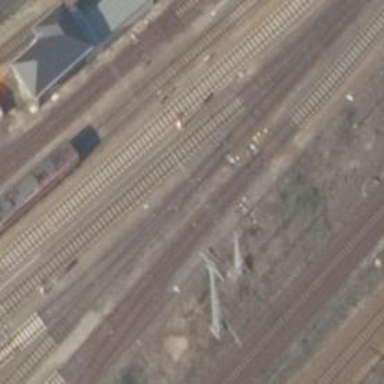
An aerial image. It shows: Railway switch.